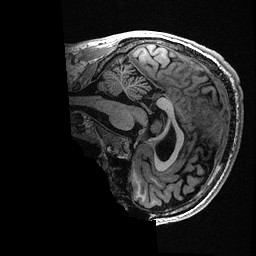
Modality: T1w
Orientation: sagittal
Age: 32
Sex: male
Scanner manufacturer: ge
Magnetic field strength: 3 T
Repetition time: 0.006952 s
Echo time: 0.00292 s